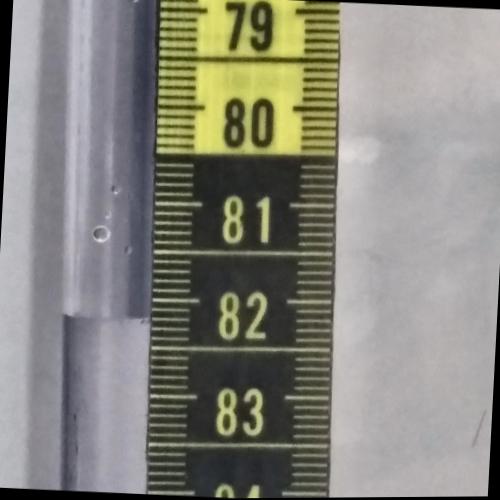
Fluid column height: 82.2 cm